Brain MRI, t1w sequence, axial 2D slice.
Patient: age 29, sex F, weight 95 kg, height 1.95 m
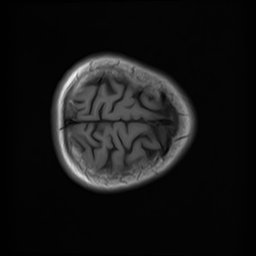